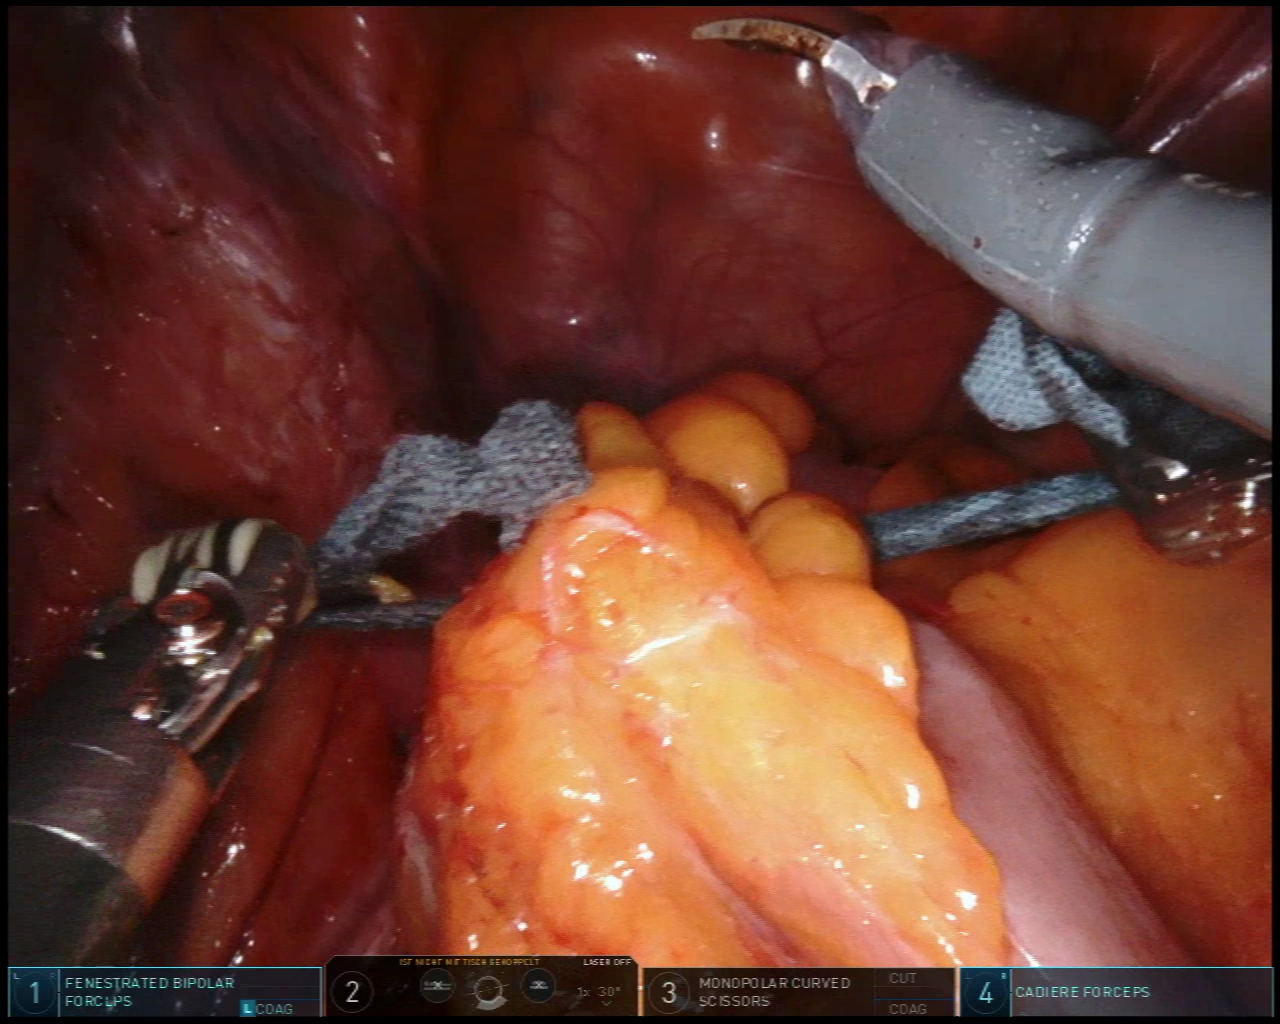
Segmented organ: ureter
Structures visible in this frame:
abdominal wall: yes
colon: yes
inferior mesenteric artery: no
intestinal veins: no
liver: no
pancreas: no
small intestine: no
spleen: no
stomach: no
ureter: yes
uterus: no
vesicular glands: no